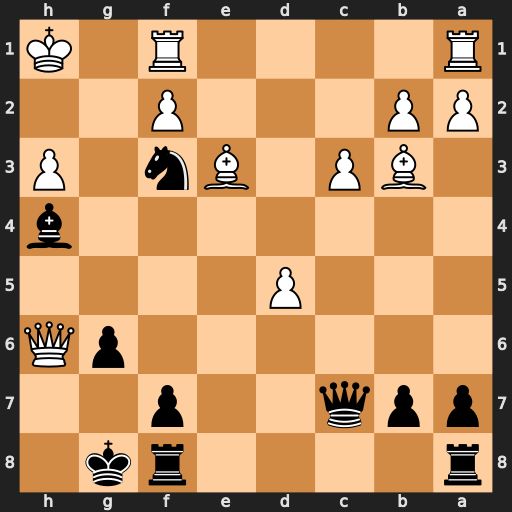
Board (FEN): r4rk1/ppq2p2/6pQ/3P4/7b/1BP1Bn1P/PP3P2/R4R1K
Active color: b
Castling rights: -
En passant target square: -
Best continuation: Qh2#